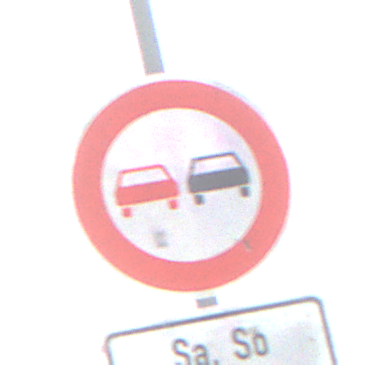
Verkehrszeichen: Ueberholverbot
Zusatzzeichen unten: ZeitangabenMitBeschraenkungAufWochentage9
Umgebung: Outdoor, Nature
Tageszeit: SunriseSunset
Wetter: PartlyCloudy
Licht: Natural
Jahreszeit: NotSpecified
Kontrast: MediumContrast